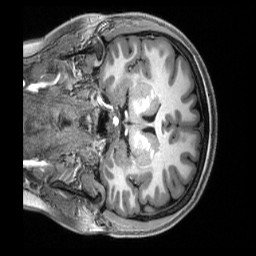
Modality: T1w
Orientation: coronal
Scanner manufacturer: siemens
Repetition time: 2.5 s
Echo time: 0.00231 s